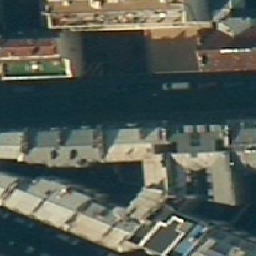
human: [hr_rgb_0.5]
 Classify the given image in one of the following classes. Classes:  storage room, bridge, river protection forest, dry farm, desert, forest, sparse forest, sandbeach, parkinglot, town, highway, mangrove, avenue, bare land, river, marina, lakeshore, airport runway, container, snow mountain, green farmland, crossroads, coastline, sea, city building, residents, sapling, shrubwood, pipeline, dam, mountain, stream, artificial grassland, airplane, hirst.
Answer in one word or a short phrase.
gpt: city building